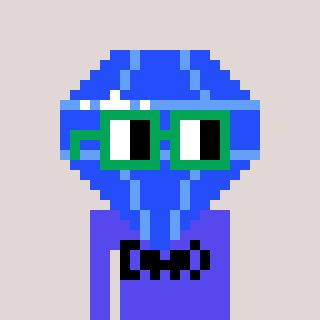
a pixel art character with square green glasses, a blue diamond-shaped head and a computerblue-colored body on a warm background